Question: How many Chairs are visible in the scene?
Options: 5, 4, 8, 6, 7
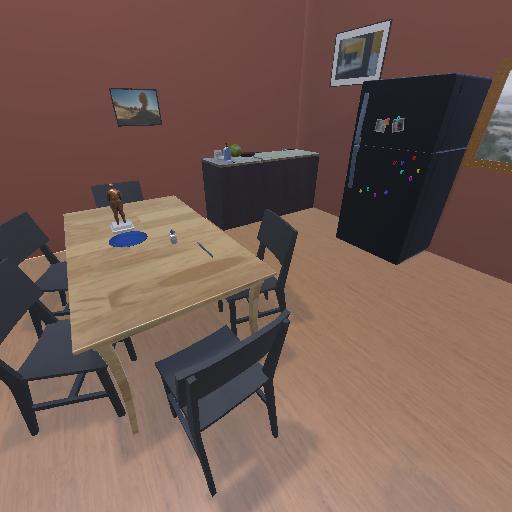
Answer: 5